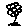
Label: flower